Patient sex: F
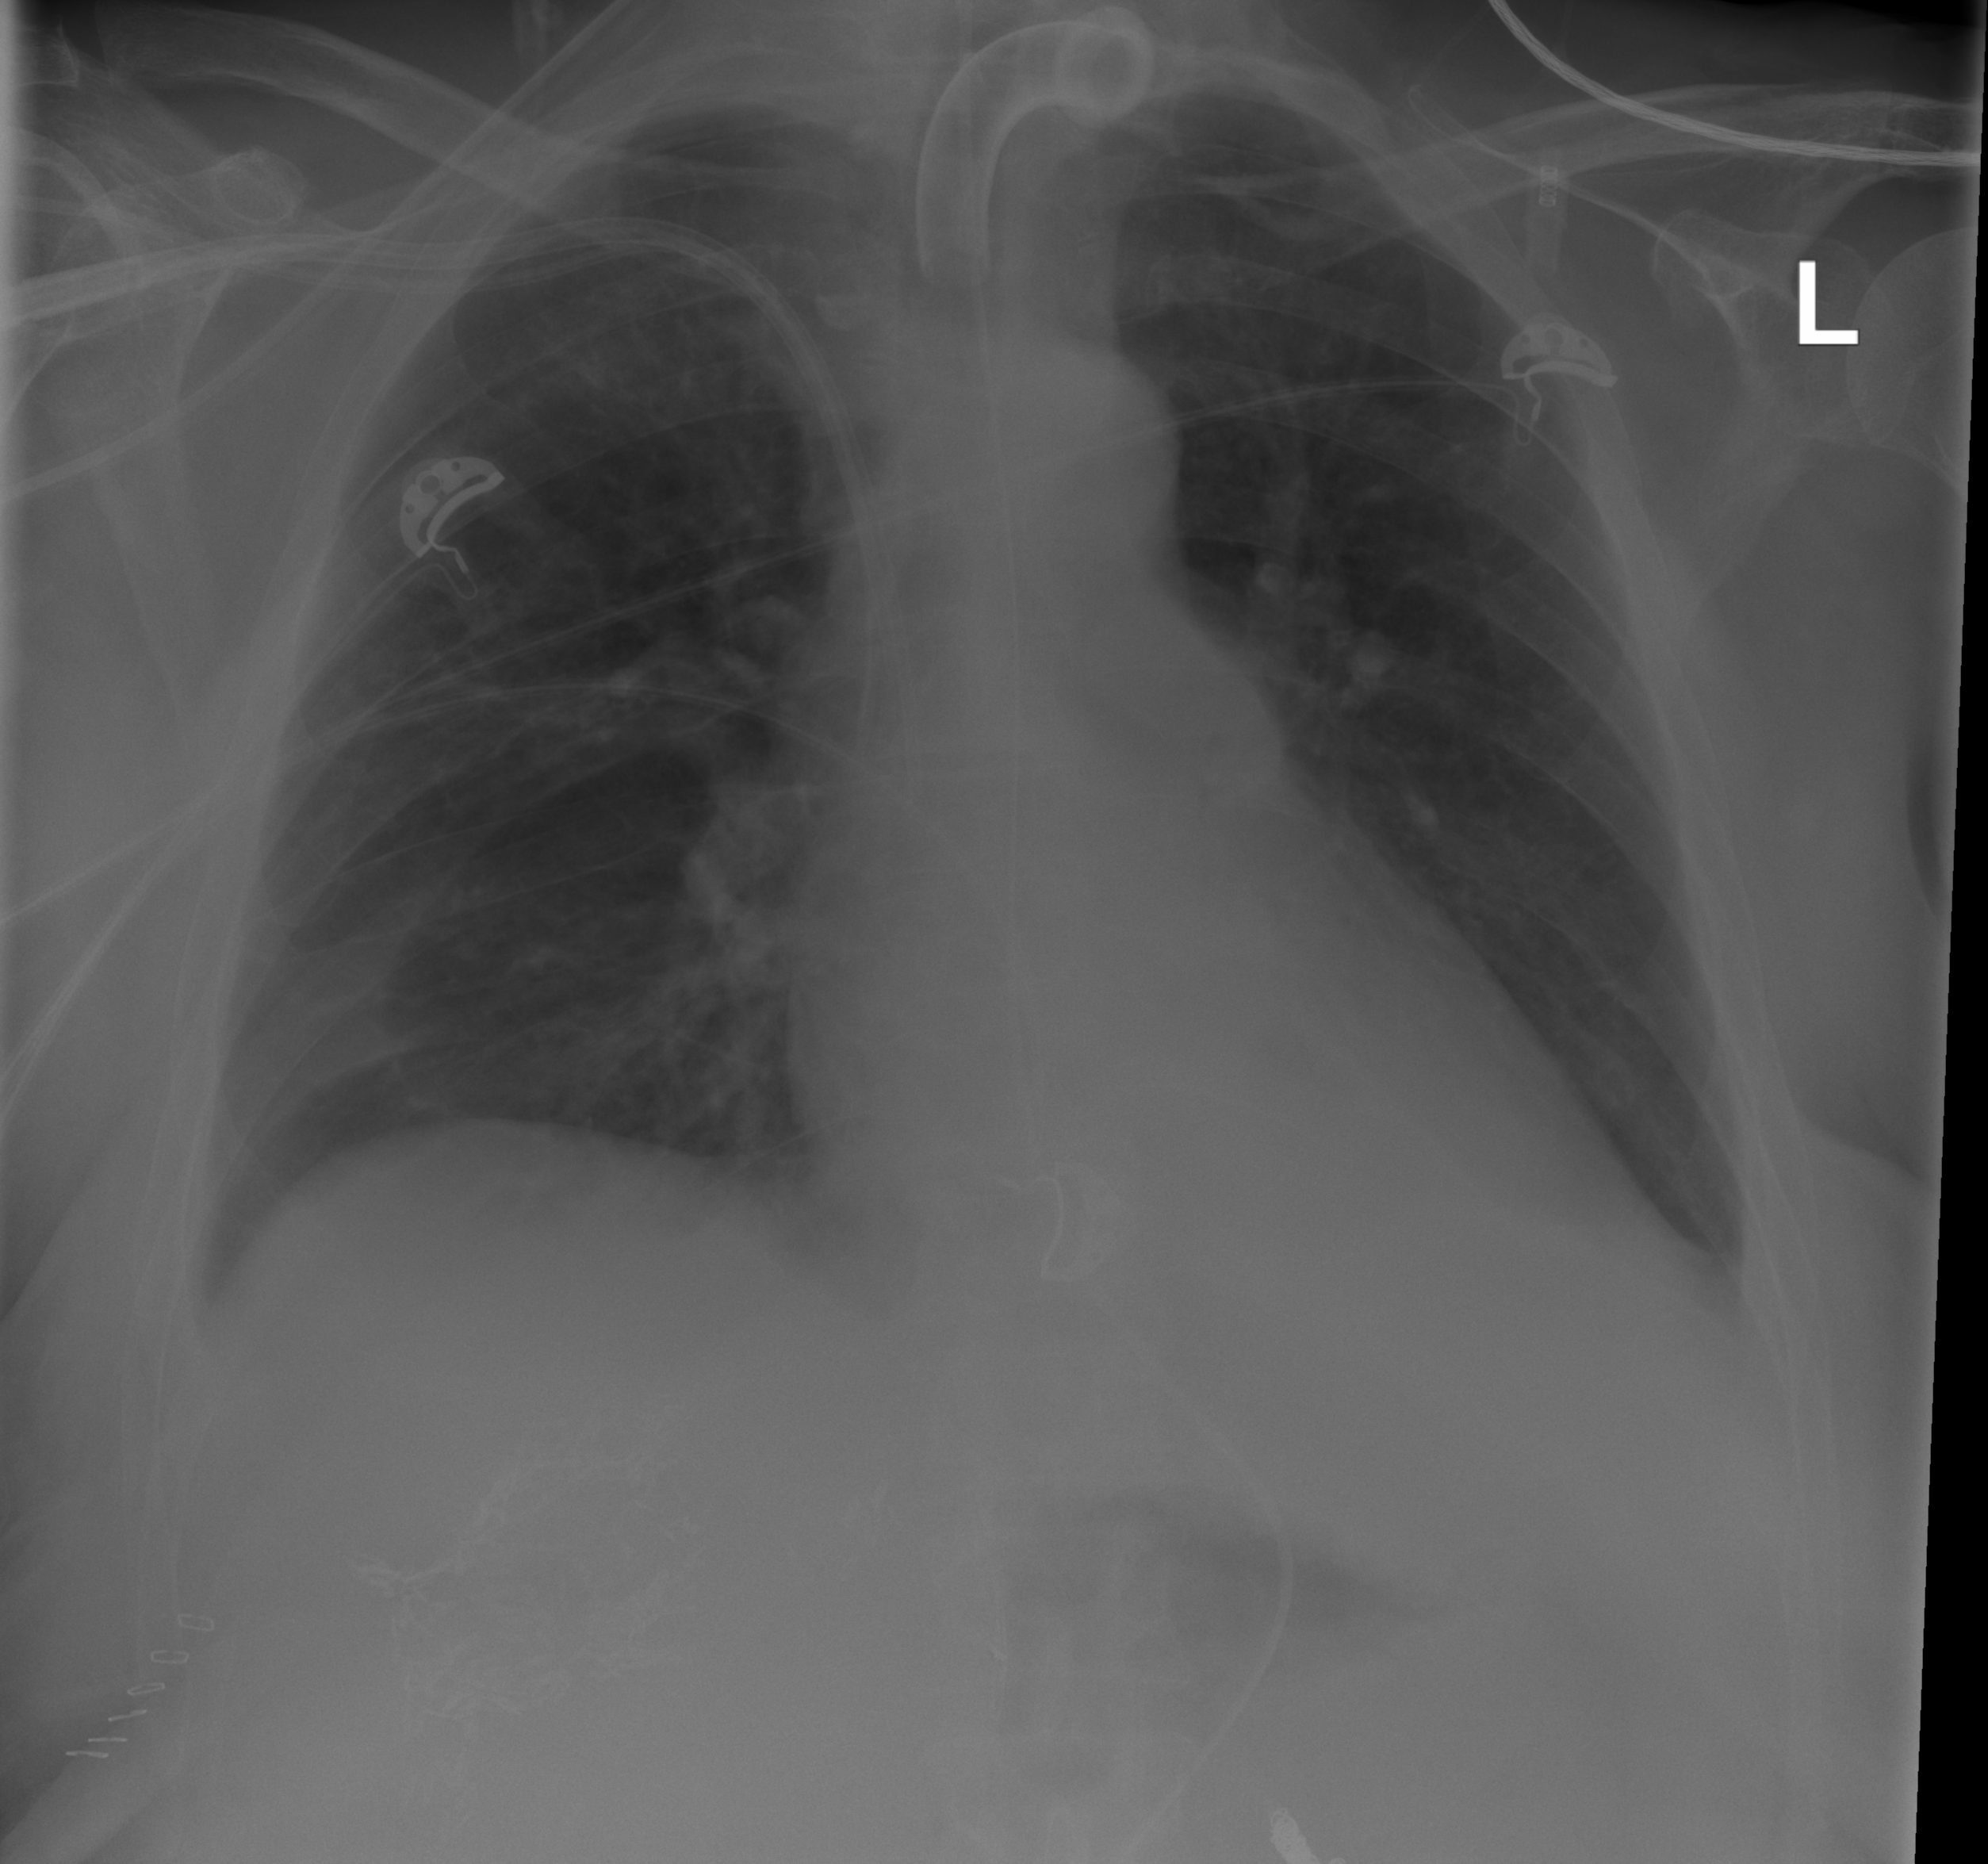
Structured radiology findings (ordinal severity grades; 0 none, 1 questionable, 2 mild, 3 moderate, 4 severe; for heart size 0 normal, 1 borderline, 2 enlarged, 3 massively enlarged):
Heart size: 1
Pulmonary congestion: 0
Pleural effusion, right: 1
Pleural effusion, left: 2
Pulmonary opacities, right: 0
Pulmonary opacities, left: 0
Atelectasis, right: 2
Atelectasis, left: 2